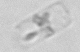
Label: Cerataulina_pelagica